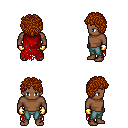
a pixel art fantasy rpg character, male body template, human, dark skin, red tattered cape, teal pants, brunette curly afro hairstyle, gold gloves, four views (front, back, left, right), 2x2 character sprite sheet, small pixel art, hard edges, no anti-aliasing